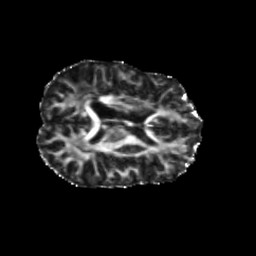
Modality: FA
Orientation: axial
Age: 50
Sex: female
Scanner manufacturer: siemens
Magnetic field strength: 3 T
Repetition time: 5.25 s
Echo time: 0.08 s